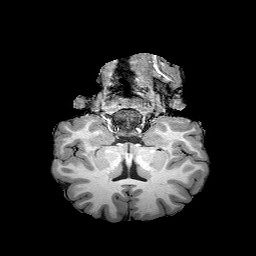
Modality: T1w
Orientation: sagittal
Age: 17
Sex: female
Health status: healthy